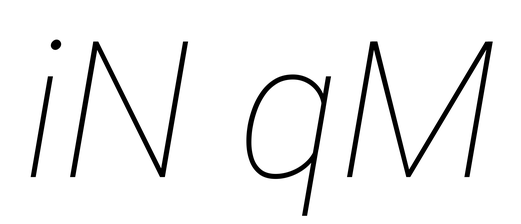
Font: Roboto-Italic_Thin_Italic